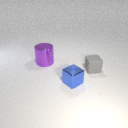
small gray rubber cube behind small blue metal cube